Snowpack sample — Buffalo Mountain, Silverthorne, Colorado, USA (1/25/25, 10:11 AM MST)
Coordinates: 39.6222, -106.1139
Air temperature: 22 °F
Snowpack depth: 110 cm
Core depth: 20 cm
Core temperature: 48.2 °F
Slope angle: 12°, slope face: 102°
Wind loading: high
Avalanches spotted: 0
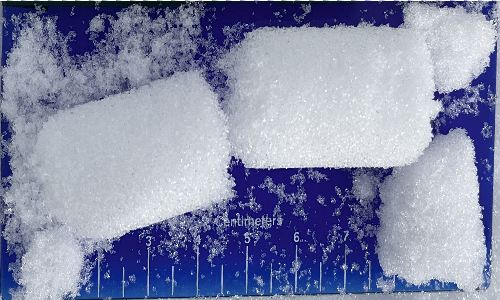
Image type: core
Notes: No avalanches nearby, collected on the outskirts of a fire break 15 meters from the treeline, on way to Buffalo and Red Mountain